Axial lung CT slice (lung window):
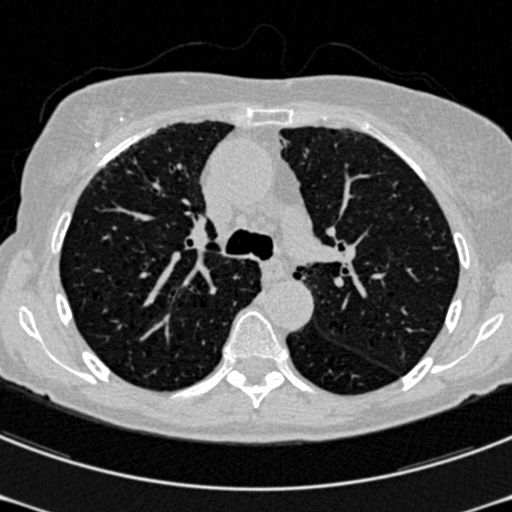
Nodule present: no